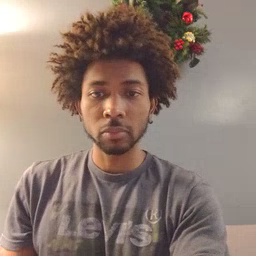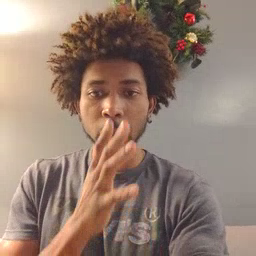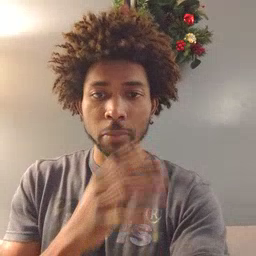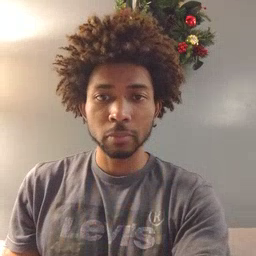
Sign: mom